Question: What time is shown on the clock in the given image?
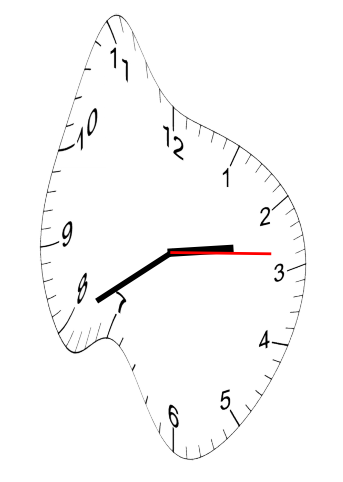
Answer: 02:40:14